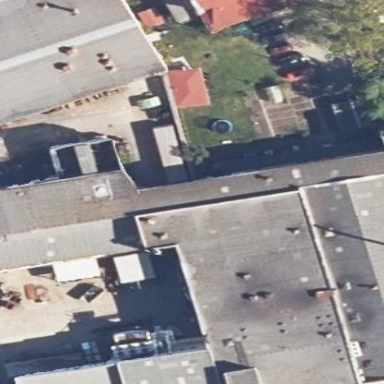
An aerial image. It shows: Industrial building.